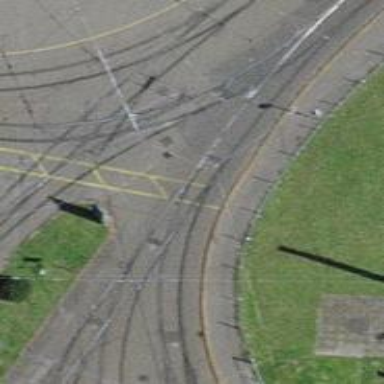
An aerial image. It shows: Tram railway with one track running through service yard. The railway is electrified with contact lines.